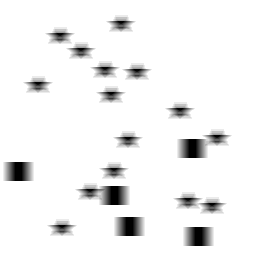
Squares: 5
Triangles: 0
Stars: 15
Total shapes: 20